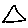
Label: triangle